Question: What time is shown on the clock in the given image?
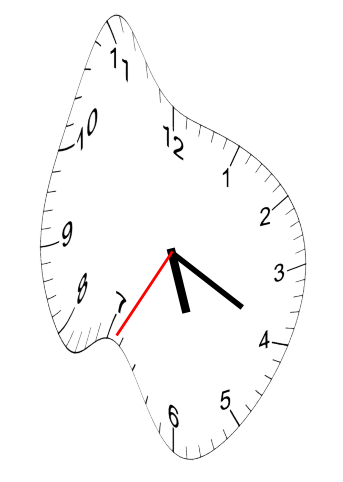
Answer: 05:19:35